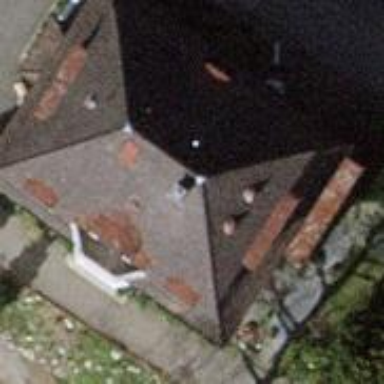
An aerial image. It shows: Building with pyramidal-shaped roof.